Question: I got stuck in the problem in which I can't able to launch any projects of my workspace related to android. Here the screen shot of error.I have tried all the stuff related cleaning projects and then re-building it.Also my projects doesn't contains any error.Please help me out if someone faced such type of error. Thanks in Advance.

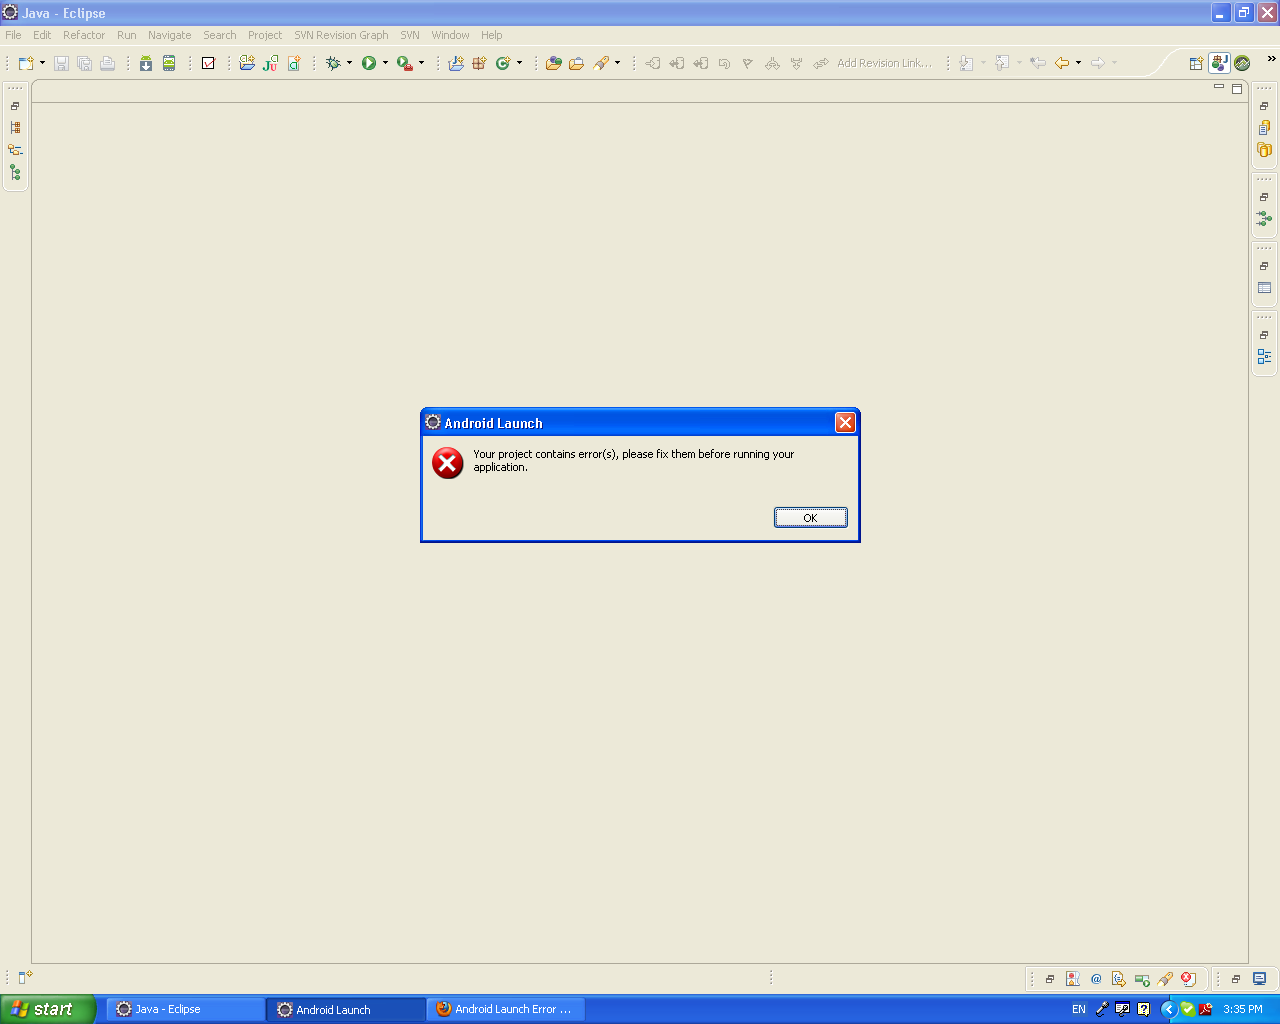
Answer: Great example for a totally useless error message. If all android projects are affected, it's most likely a problem with the android plugin and not with the projects themselves. You could try removing and reinstalling the plugins.
I probably wouldn't waste time with this and just download a new copy of eclipse.
---
A solution in this very similar question was to create a new workspace and import the projects there: <URL>
The answer there suggests to check 'Window -> Show View -> Problems' for some indication why this error is happening.
In <URL> updating the android sdk apparently worked.